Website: home-depot
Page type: customer-info-address
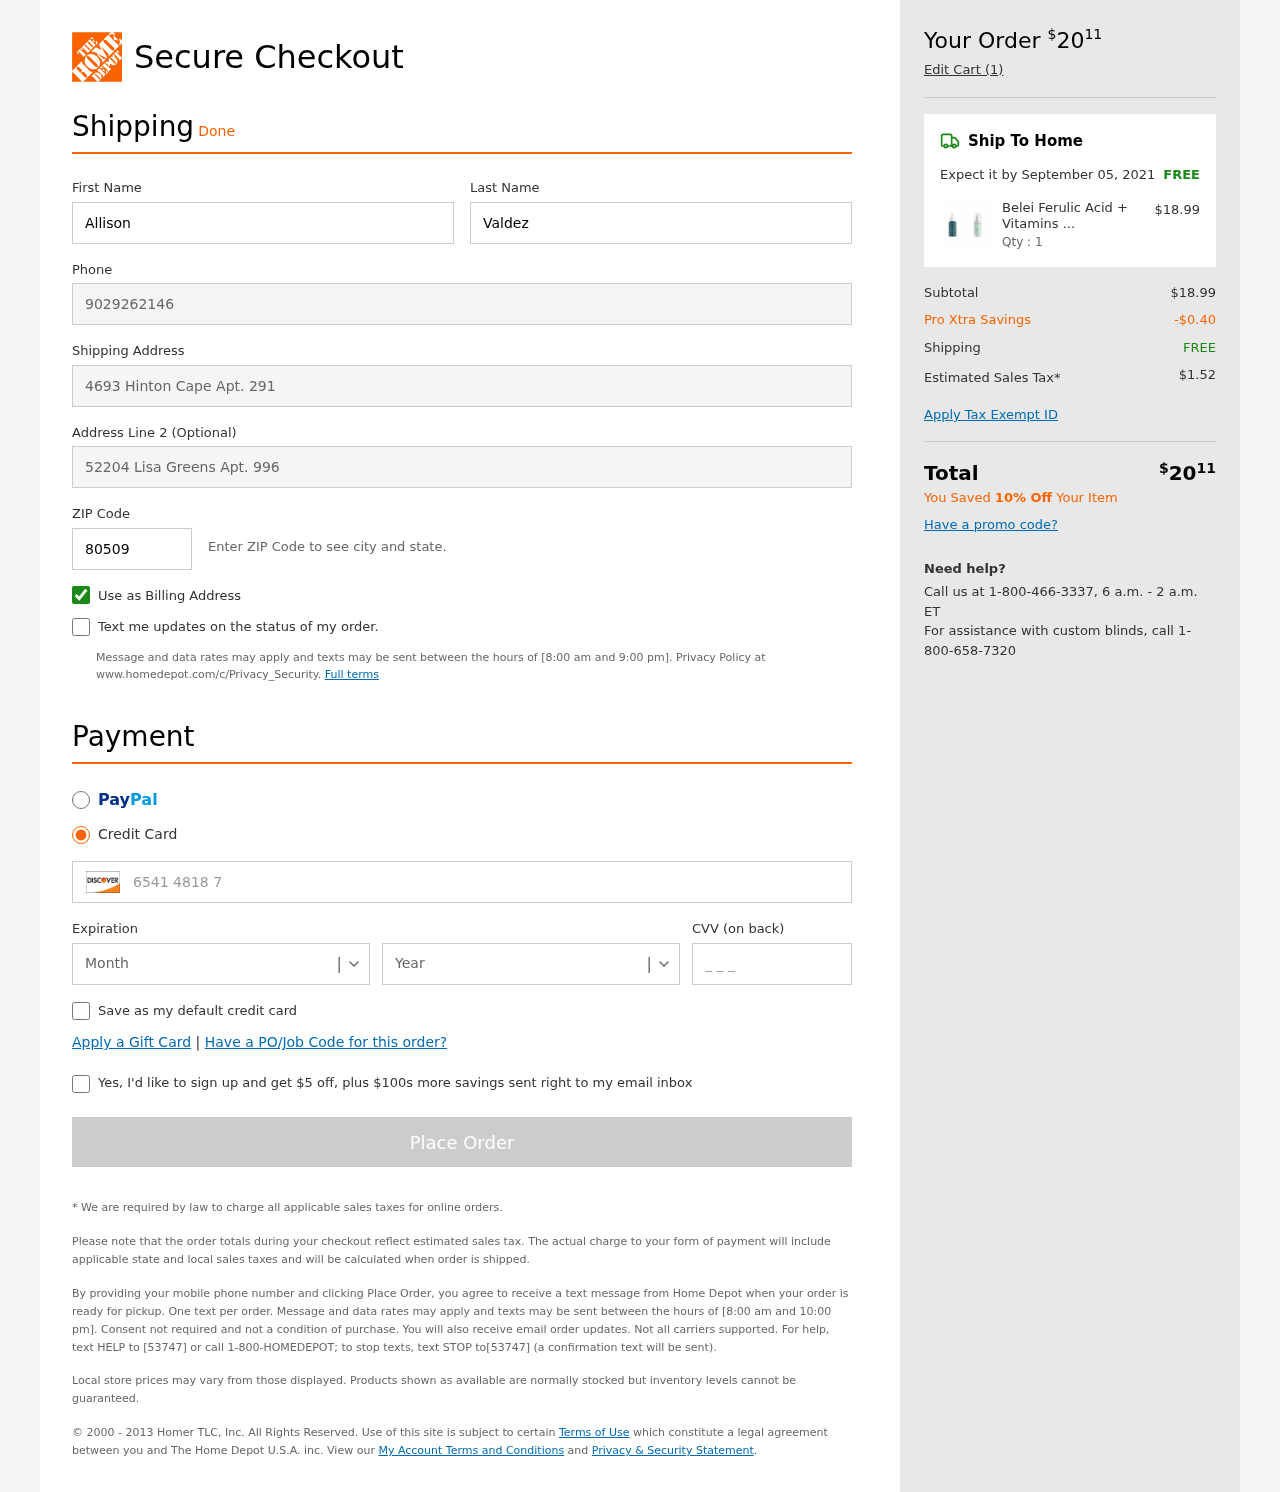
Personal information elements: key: PII_CARD_CVV
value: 267
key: PII_CARD_EXPIRY_MONTH
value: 12
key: PII_CARD_EXPIRY_YEAR
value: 29
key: PII_CARD_NUMBER
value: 6541 4818 7016 9807
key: PII_FIRSTNAME
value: Allison
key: PII_LASTNAME
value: Valdez
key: PII_PHONE
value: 9029262146
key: PII_POSTCODE
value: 80509
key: PII_STREET
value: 4693 Hinton Cape Apt. 291
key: PII_STREET2
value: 52204 Lisa Greens Apt. 996
Product elements: key: PRODUCT1_NAME
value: Belei Ferulic Acid + Vitamins C and E Serum, Fragrance Free, Paraben Free, 1 Fluid Ounce (30 mL) & H
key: PRODUCT1_PRICE
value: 18.99
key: PRODUCT1_QUANTITY
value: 1
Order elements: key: ORDER_TOTAL
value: $2011
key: ORDER_NUM_ITEMS
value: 1
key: ORDER_DELIVERY_DATE
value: September 05, 2021
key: ORDER_SHIPPING_COST
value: FREE
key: ORDER_SUBTOTAL
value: $18.99
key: ORDER_DISCOUNT
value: -$0.40
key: ORDER_SHIPPING_COST2
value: FREE
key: ORDER_TAX
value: $1.52
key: ORDER_TOTAL2
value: $2011
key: ORDER_SAVINGS_MESSAGE
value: You Saved 10% Off Your Item